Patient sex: F
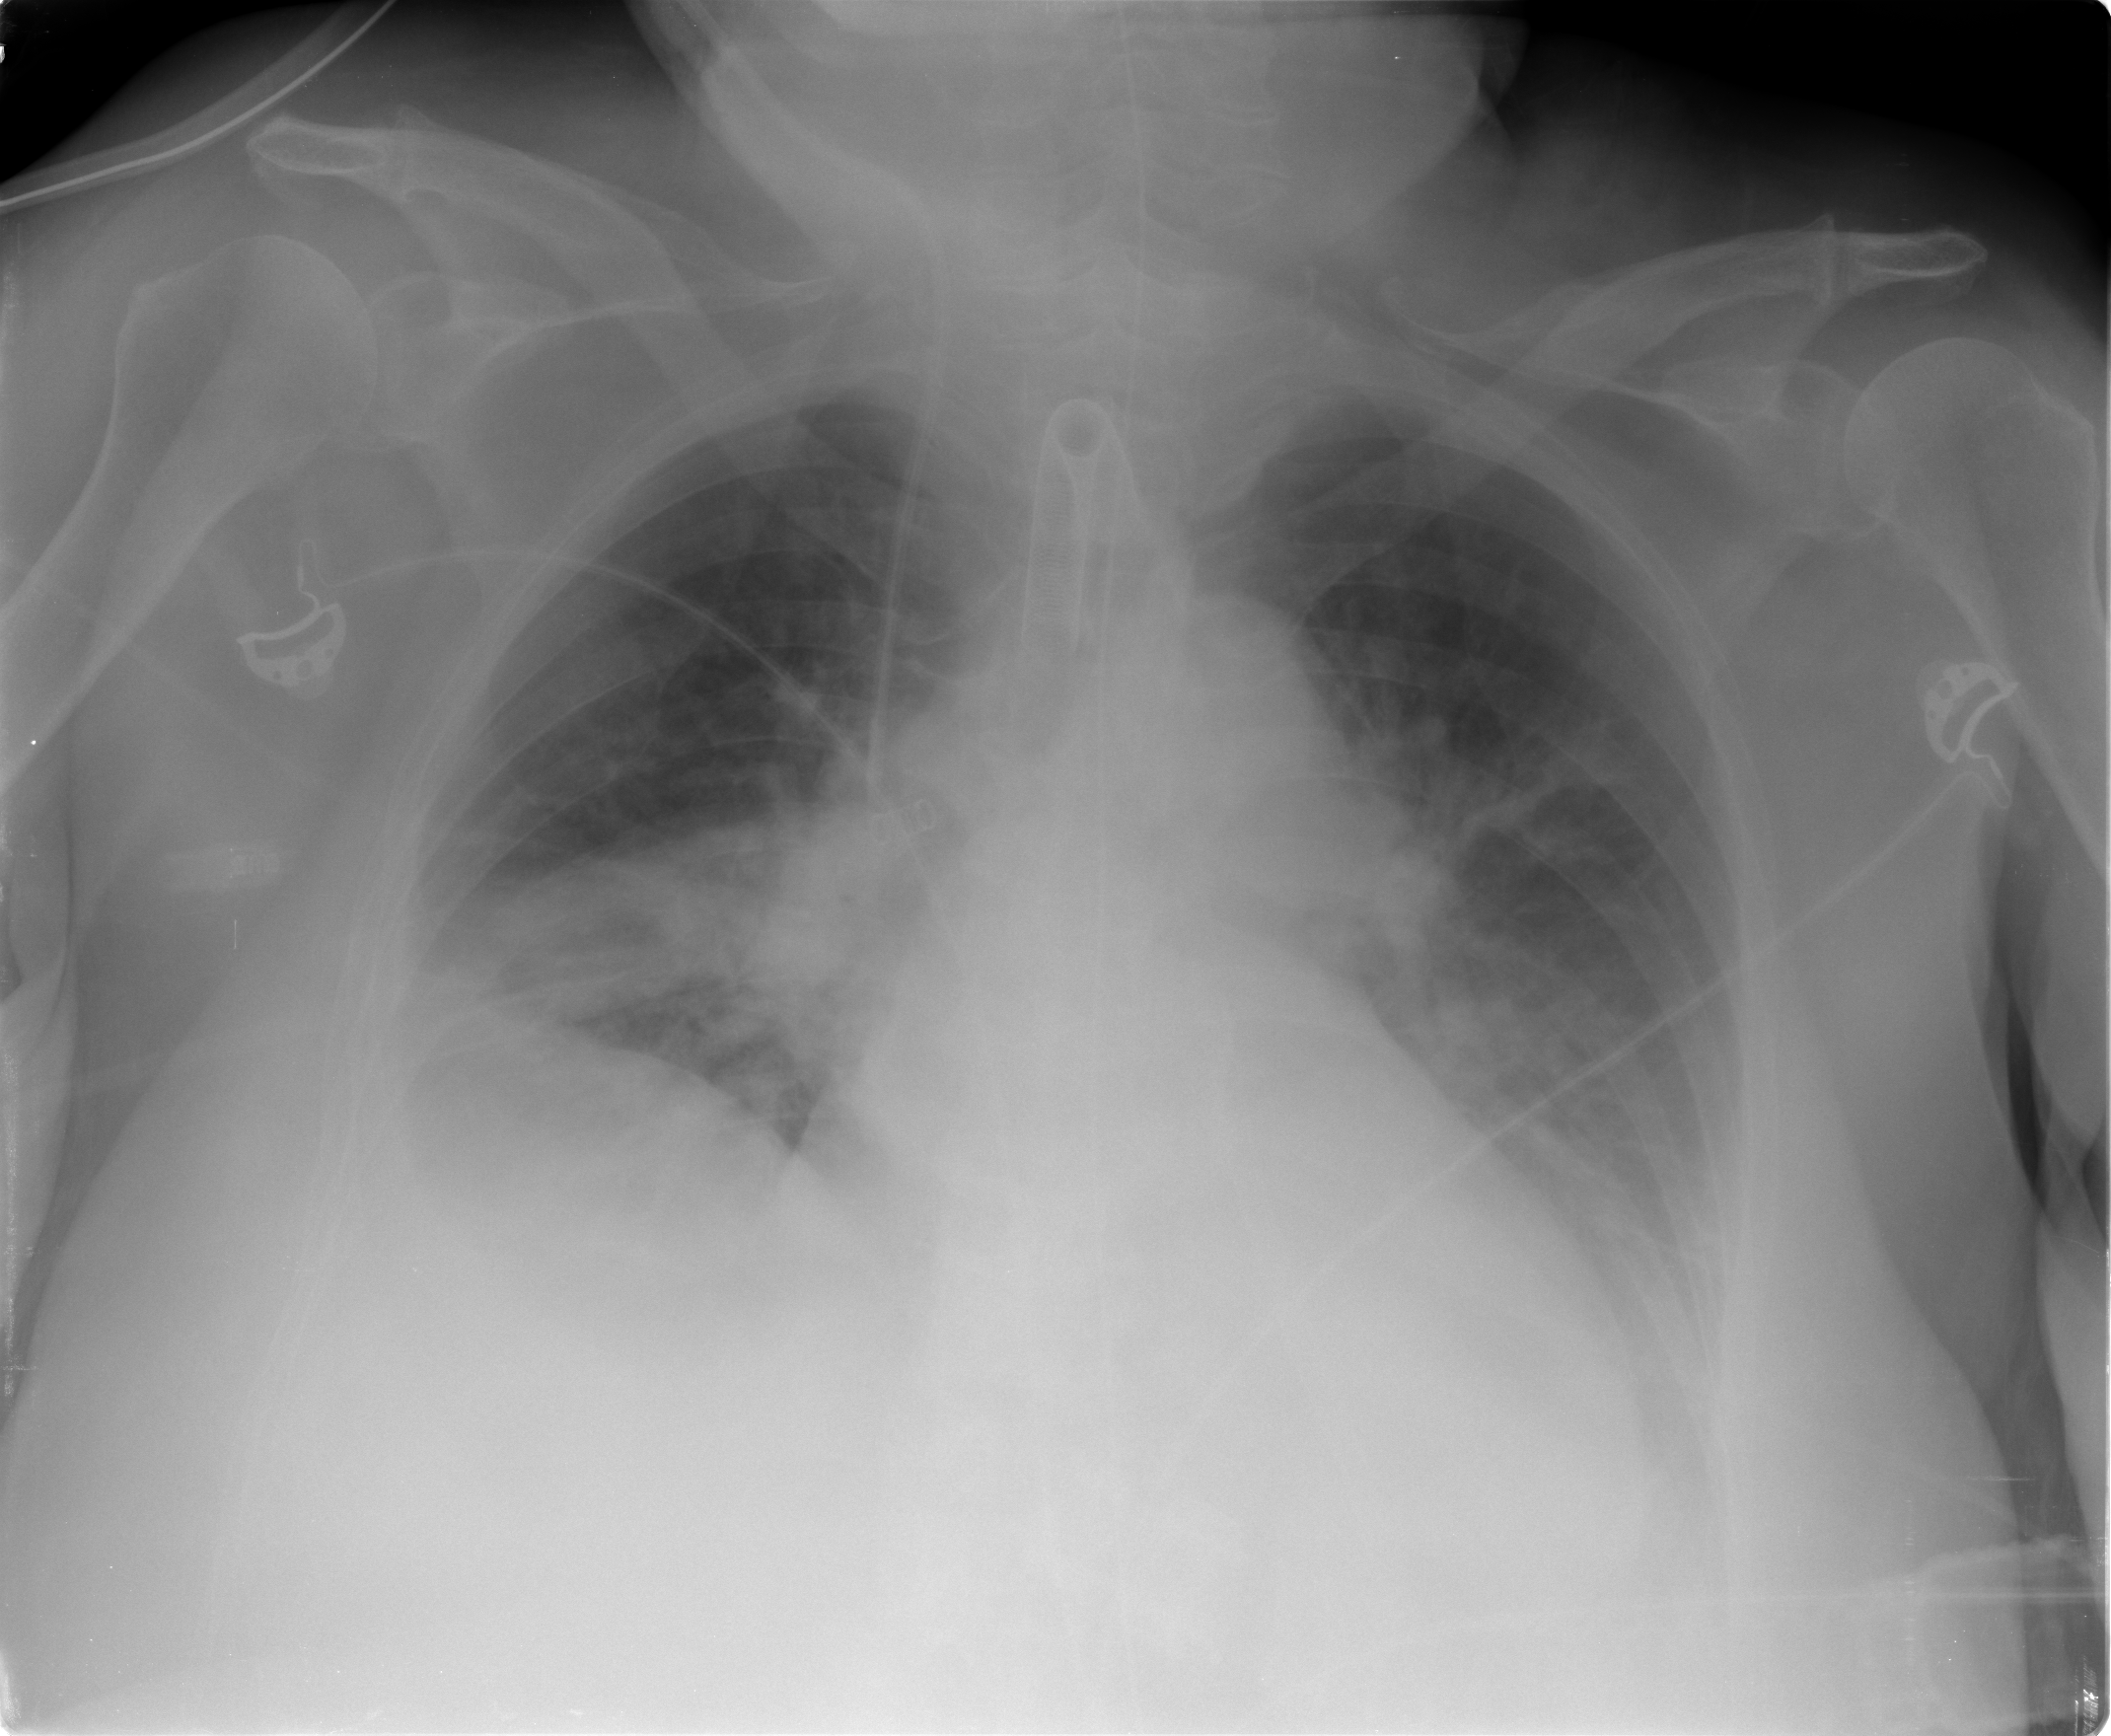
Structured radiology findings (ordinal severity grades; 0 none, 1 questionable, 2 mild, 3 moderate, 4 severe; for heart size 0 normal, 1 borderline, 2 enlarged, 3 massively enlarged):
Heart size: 1
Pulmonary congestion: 2
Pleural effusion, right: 2
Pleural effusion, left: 2
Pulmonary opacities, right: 1
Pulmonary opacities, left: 1
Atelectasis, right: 2
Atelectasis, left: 2